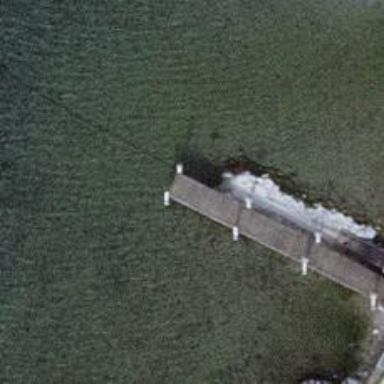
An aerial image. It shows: Man-made pier.